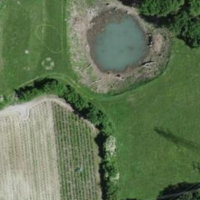
EUNIS habitat code: 24
Species observed at this site:
Campanula trachelium